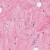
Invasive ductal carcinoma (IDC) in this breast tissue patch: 0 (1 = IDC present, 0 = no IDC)